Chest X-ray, AP view. Patient: 52 years old, sex F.
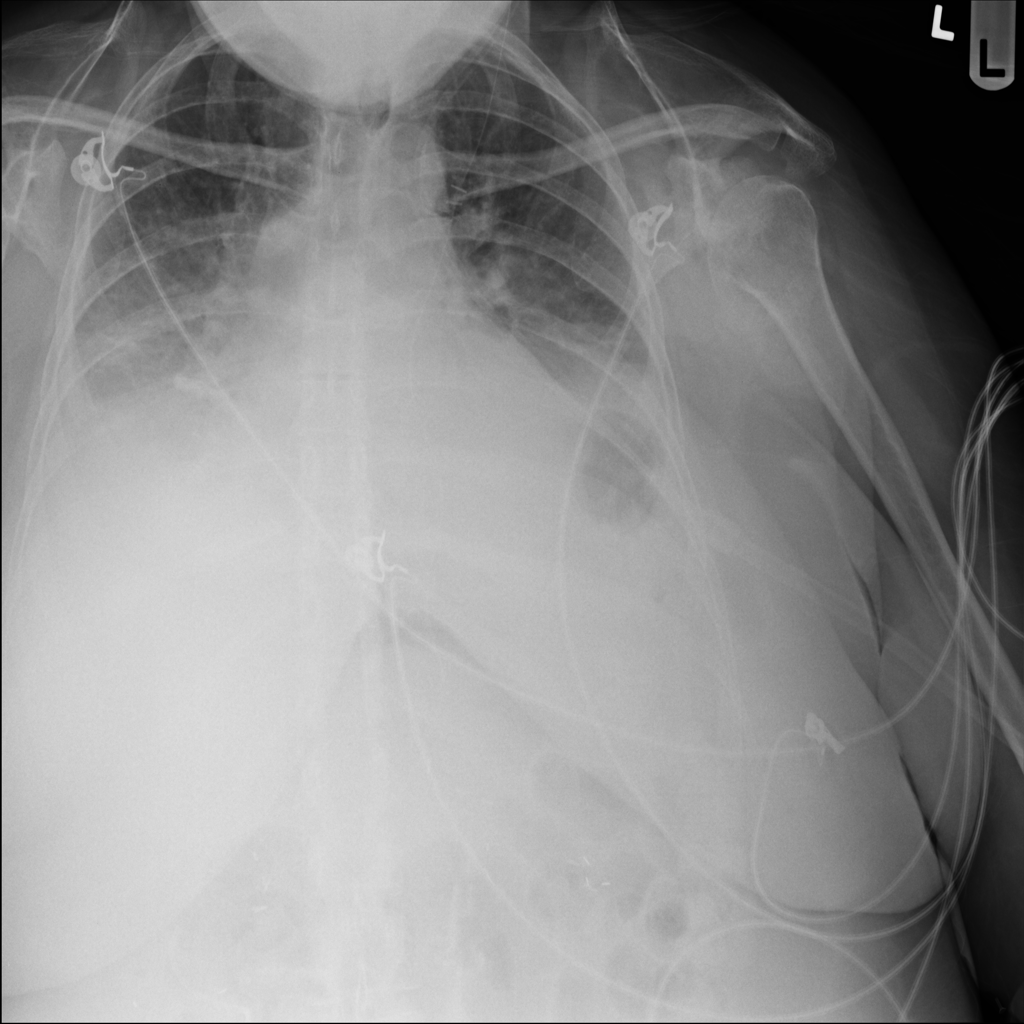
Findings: Effusion, Pneumonia